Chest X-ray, PA view. Patient: 42 years old, sex F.
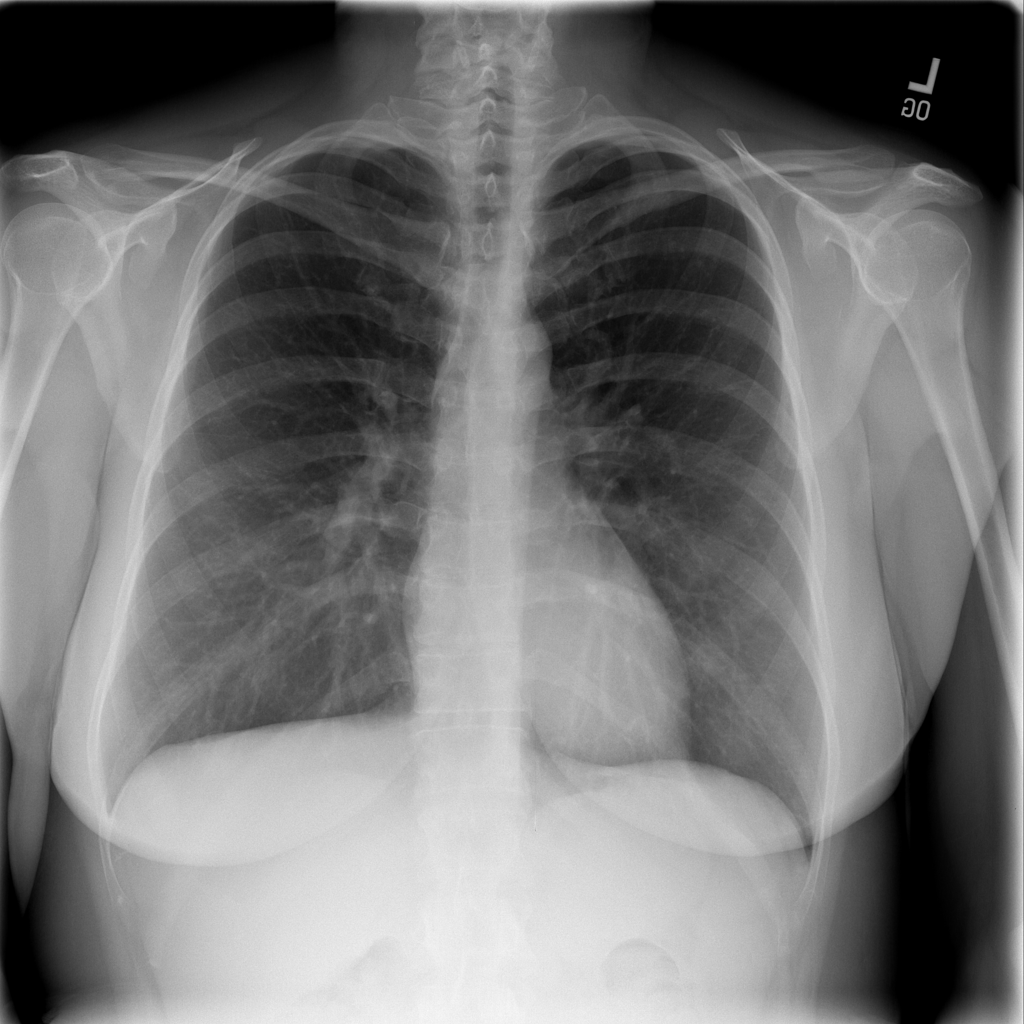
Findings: No Finding